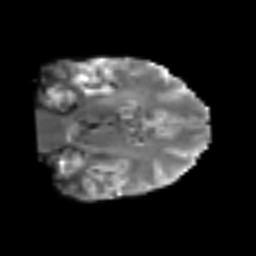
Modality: T2w
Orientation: coronal
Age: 56
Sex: male
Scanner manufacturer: siemens
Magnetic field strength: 3 T
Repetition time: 6.1 s
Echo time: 0.101 s